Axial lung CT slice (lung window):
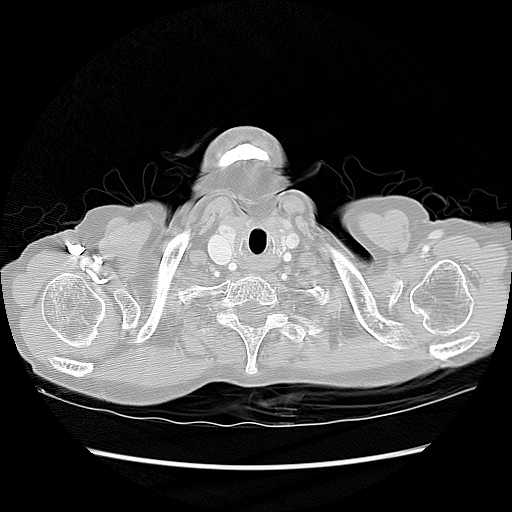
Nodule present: no